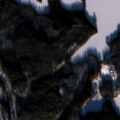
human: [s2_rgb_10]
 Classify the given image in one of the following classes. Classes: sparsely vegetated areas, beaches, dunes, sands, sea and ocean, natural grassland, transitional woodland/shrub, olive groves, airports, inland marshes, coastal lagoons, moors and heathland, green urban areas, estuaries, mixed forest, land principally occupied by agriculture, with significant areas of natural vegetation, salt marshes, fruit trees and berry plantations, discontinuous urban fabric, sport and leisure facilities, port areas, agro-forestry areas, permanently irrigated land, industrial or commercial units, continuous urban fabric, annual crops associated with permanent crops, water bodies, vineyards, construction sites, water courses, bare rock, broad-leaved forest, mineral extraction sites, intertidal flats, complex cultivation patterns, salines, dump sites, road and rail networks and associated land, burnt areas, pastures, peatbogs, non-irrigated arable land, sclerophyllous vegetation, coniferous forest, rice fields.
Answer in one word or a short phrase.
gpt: land principally occupied by agriculture, with significant areas of natural vegetation, coniferous forest, mixed forest, transitional woodland/shrub, water bodies